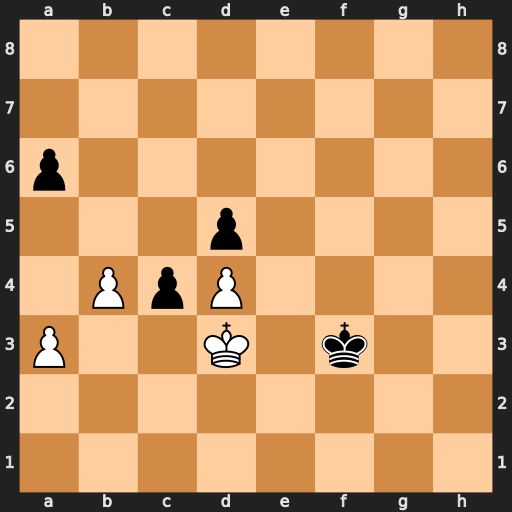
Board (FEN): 8/8/p7/3p4/1PpP4/P2K1k2/8/8
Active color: w
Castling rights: -
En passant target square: -
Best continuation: Kc3 Kg4 a4 Kf5 b5 axb5 a5